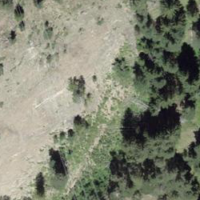
EUNIS habitat code: 23
Species observed at this site:
Eulithis populata